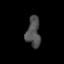
Tissue: skin
Cell type: Endothelial cells
Senescence score: 0.7194
Nuclear area (px): 400
Mean DAPI intensity: 80.255